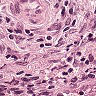
Metastatic tissue present: no